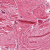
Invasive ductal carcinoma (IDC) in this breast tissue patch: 0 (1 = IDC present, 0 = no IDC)